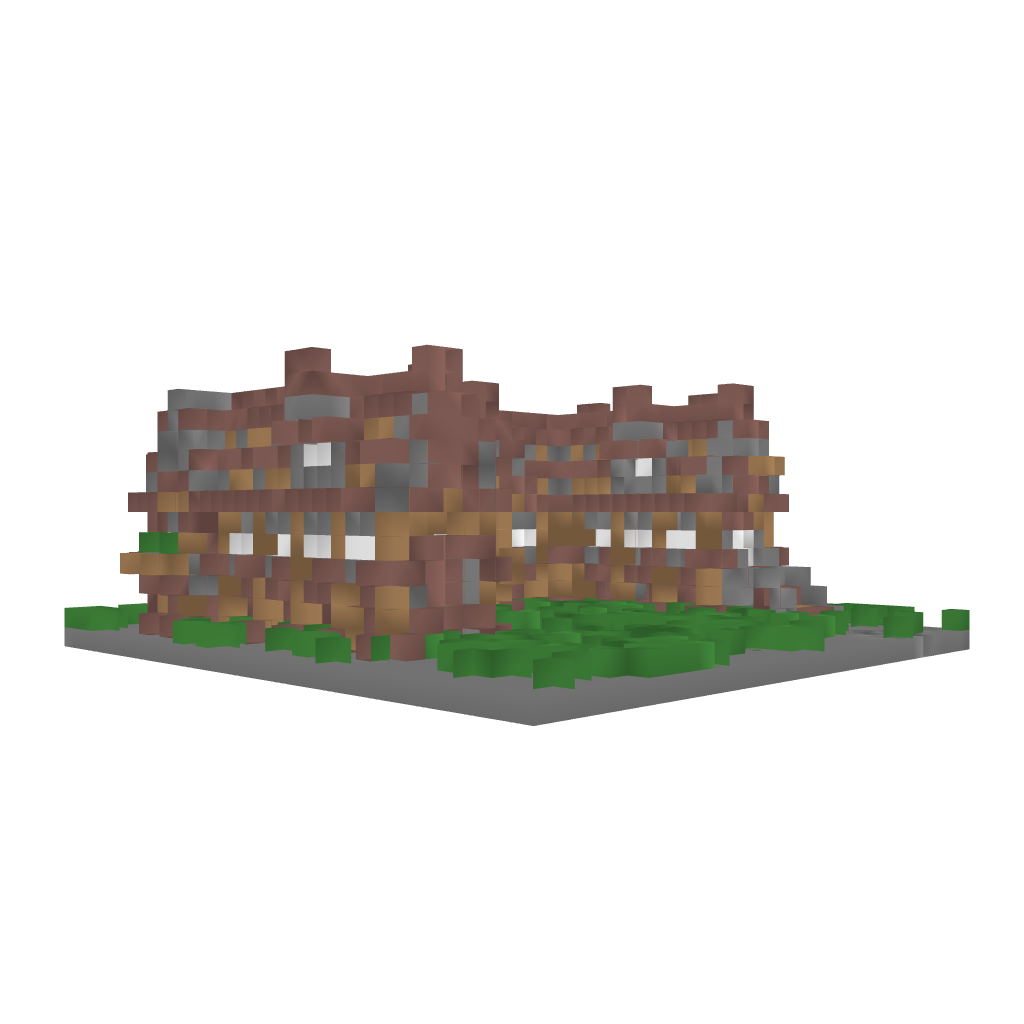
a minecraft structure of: Medieval House #3 good quality